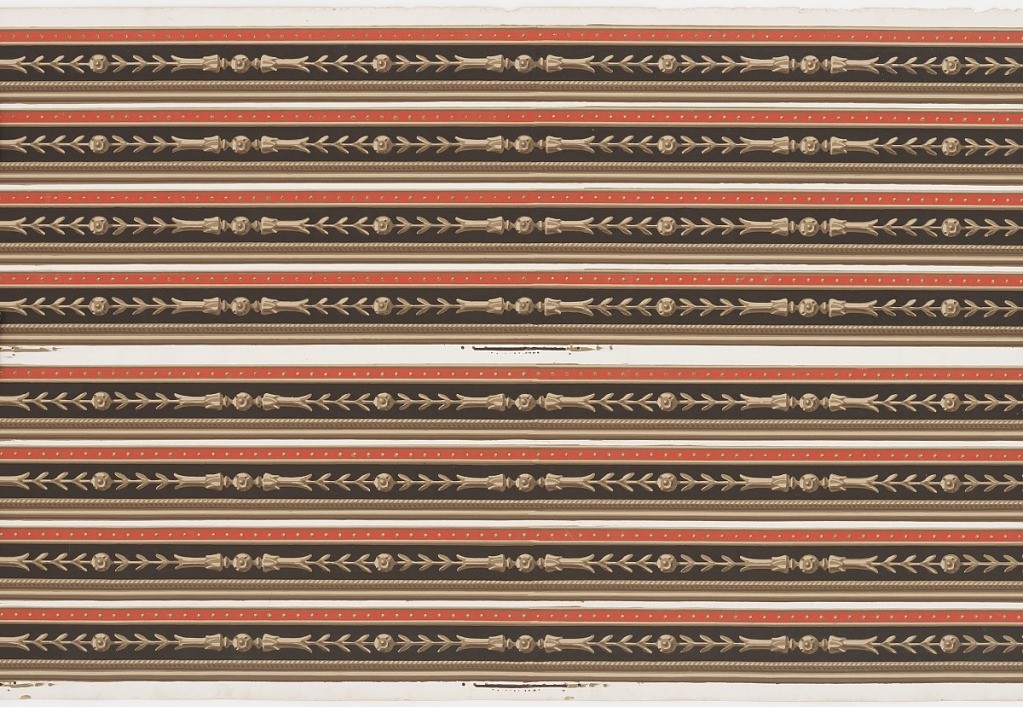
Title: Border
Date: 1800–1825
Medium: Block-printed paper
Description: Narrow chevron and bead borders, printed eight across. Printed in brown and red against a black background.